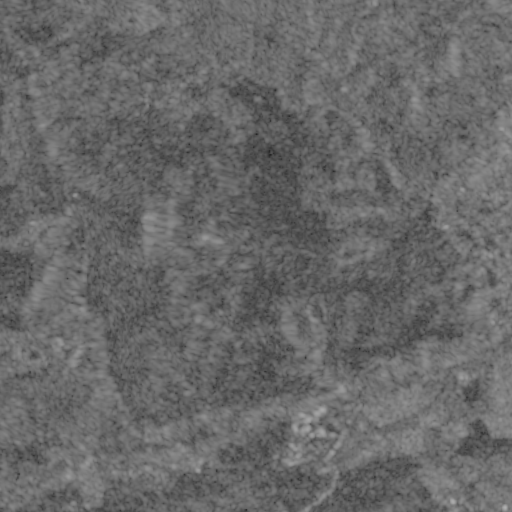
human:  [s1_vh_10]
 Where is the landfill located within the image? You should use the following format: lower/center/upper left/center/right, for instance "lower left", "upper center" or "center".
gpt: The landfill is located in the lower center of the image.
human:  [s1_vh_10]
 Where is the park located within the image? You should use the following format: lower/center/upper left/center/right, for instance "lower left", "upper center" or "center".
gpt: The park is located in the lower center of the image.
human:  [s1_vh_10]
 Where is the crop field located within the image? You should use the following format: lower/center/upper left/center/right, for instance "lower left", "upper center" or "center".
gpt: There is no crop field in the image.

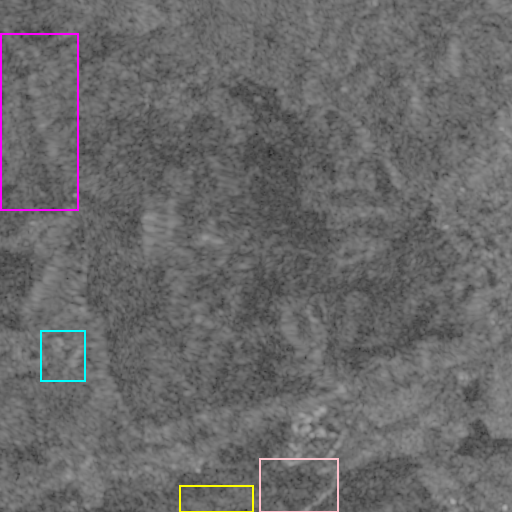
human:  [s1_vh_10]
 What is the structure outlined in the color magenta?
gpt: The structure outlined in magenta is a crop field.
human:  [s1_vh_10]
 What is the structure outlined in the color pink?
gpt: The structure outlined in pink is a landfill.
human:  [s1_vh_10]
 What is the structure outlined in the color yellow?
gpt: The structure outlined in yellow is a park.
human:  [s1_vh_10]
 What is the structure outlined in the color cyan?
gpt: The structure outlined in cyan is a quarry.
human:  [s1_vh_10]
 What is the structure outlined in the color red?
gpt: There is no red outline.